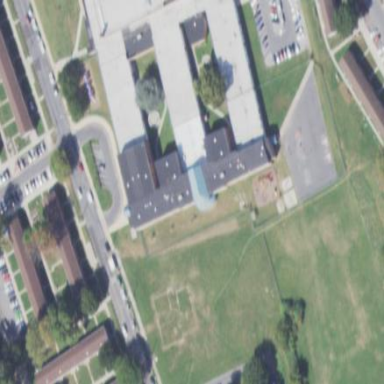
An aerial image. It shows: School.